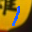
Label: 1